Field crop: maize
Growth stage: 2
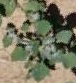
Species: chenopodium